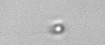
Label: nanoplankton_mix